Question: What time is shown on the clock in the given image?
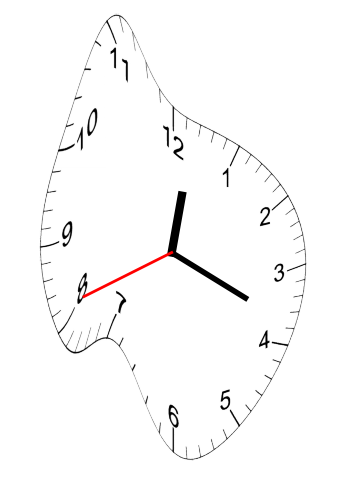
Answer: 12:18:41